Question: Is it possible to select max of subquery. I tried the following SELECT MAX(SELECT COUNT(lid) AS count FROM Lessons GROUP BY day) , but it obviously failed. Any suggestions?

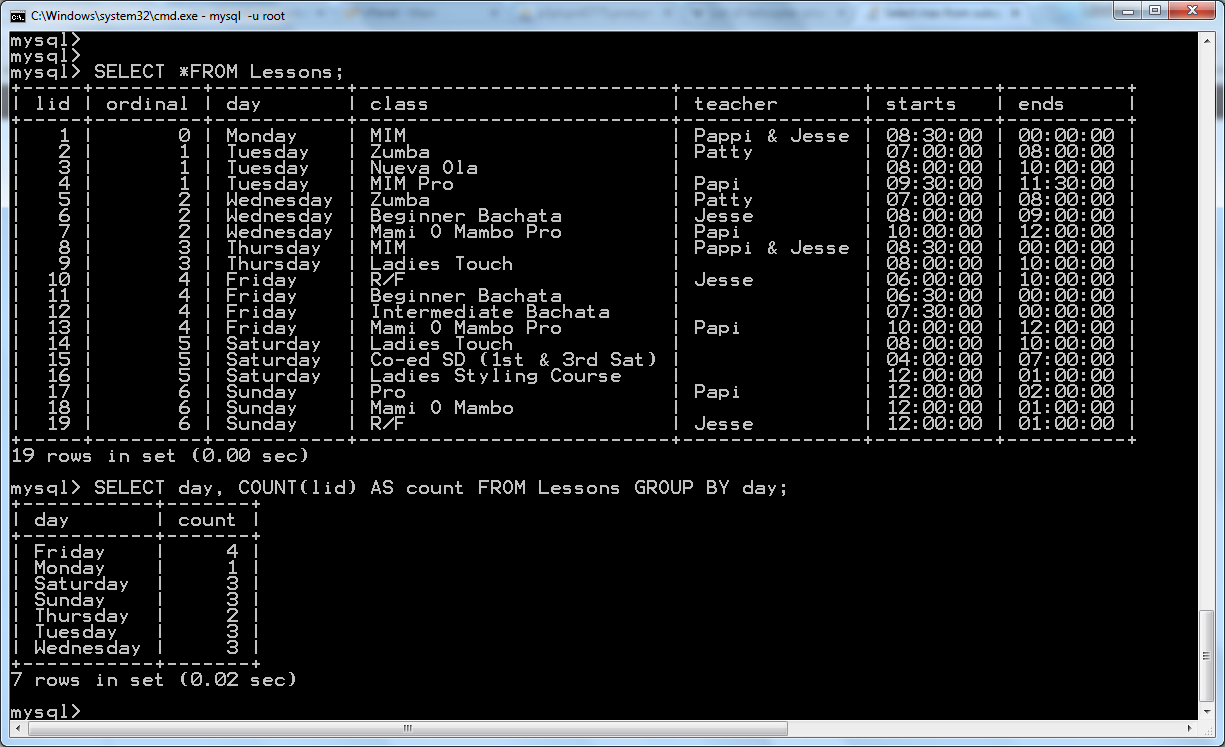
Answer: '''
SELECT MAX(myCount) FROM (SELECT COUNT(lid) AS myCount FROM Lessons GROUP BY day) AS sub Query
'''
I believe this is what you are looking for.